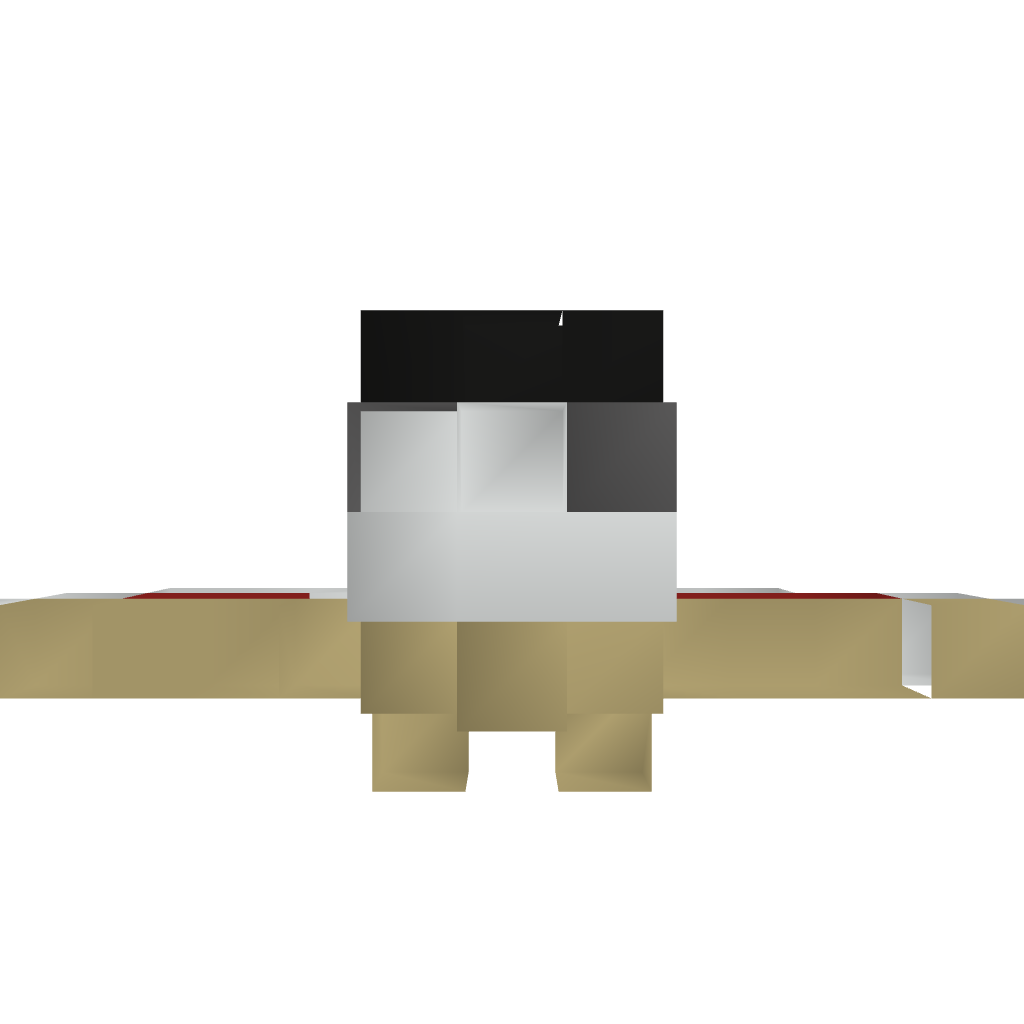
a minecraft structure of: Fighter Bf 109 A1